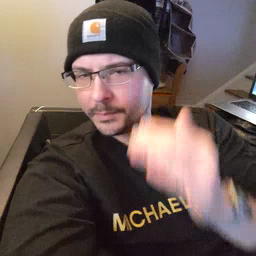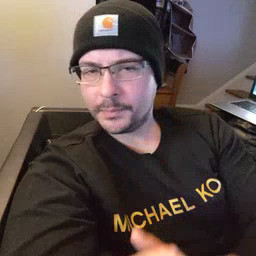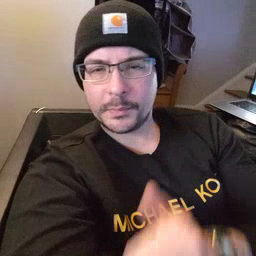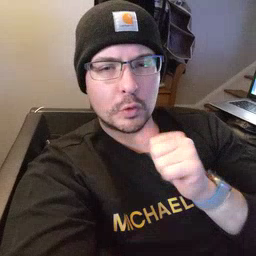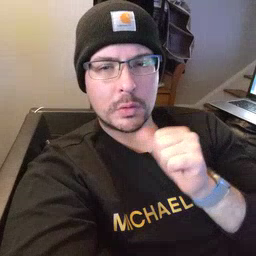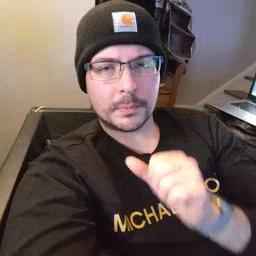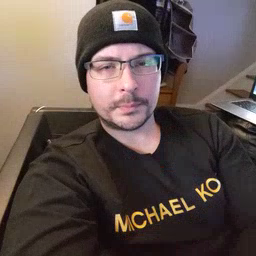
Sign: girl